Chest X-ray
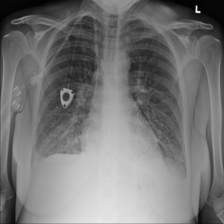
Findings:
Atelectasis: negative
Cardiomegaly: negative
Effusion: negative
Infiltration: positive
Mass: negative
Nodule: negative
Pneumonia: negative
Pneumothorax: negative
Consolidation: negative
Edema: negative
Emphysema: negative
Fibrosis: negative
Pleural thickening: negative
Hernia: negative